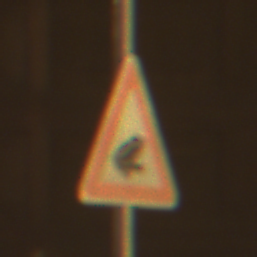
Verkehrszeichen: AmphibienwanderungLinks
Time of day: Night
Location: Outdoor (Urban)
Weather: Clear
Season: NotSpecified
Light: Artificial